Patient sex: F
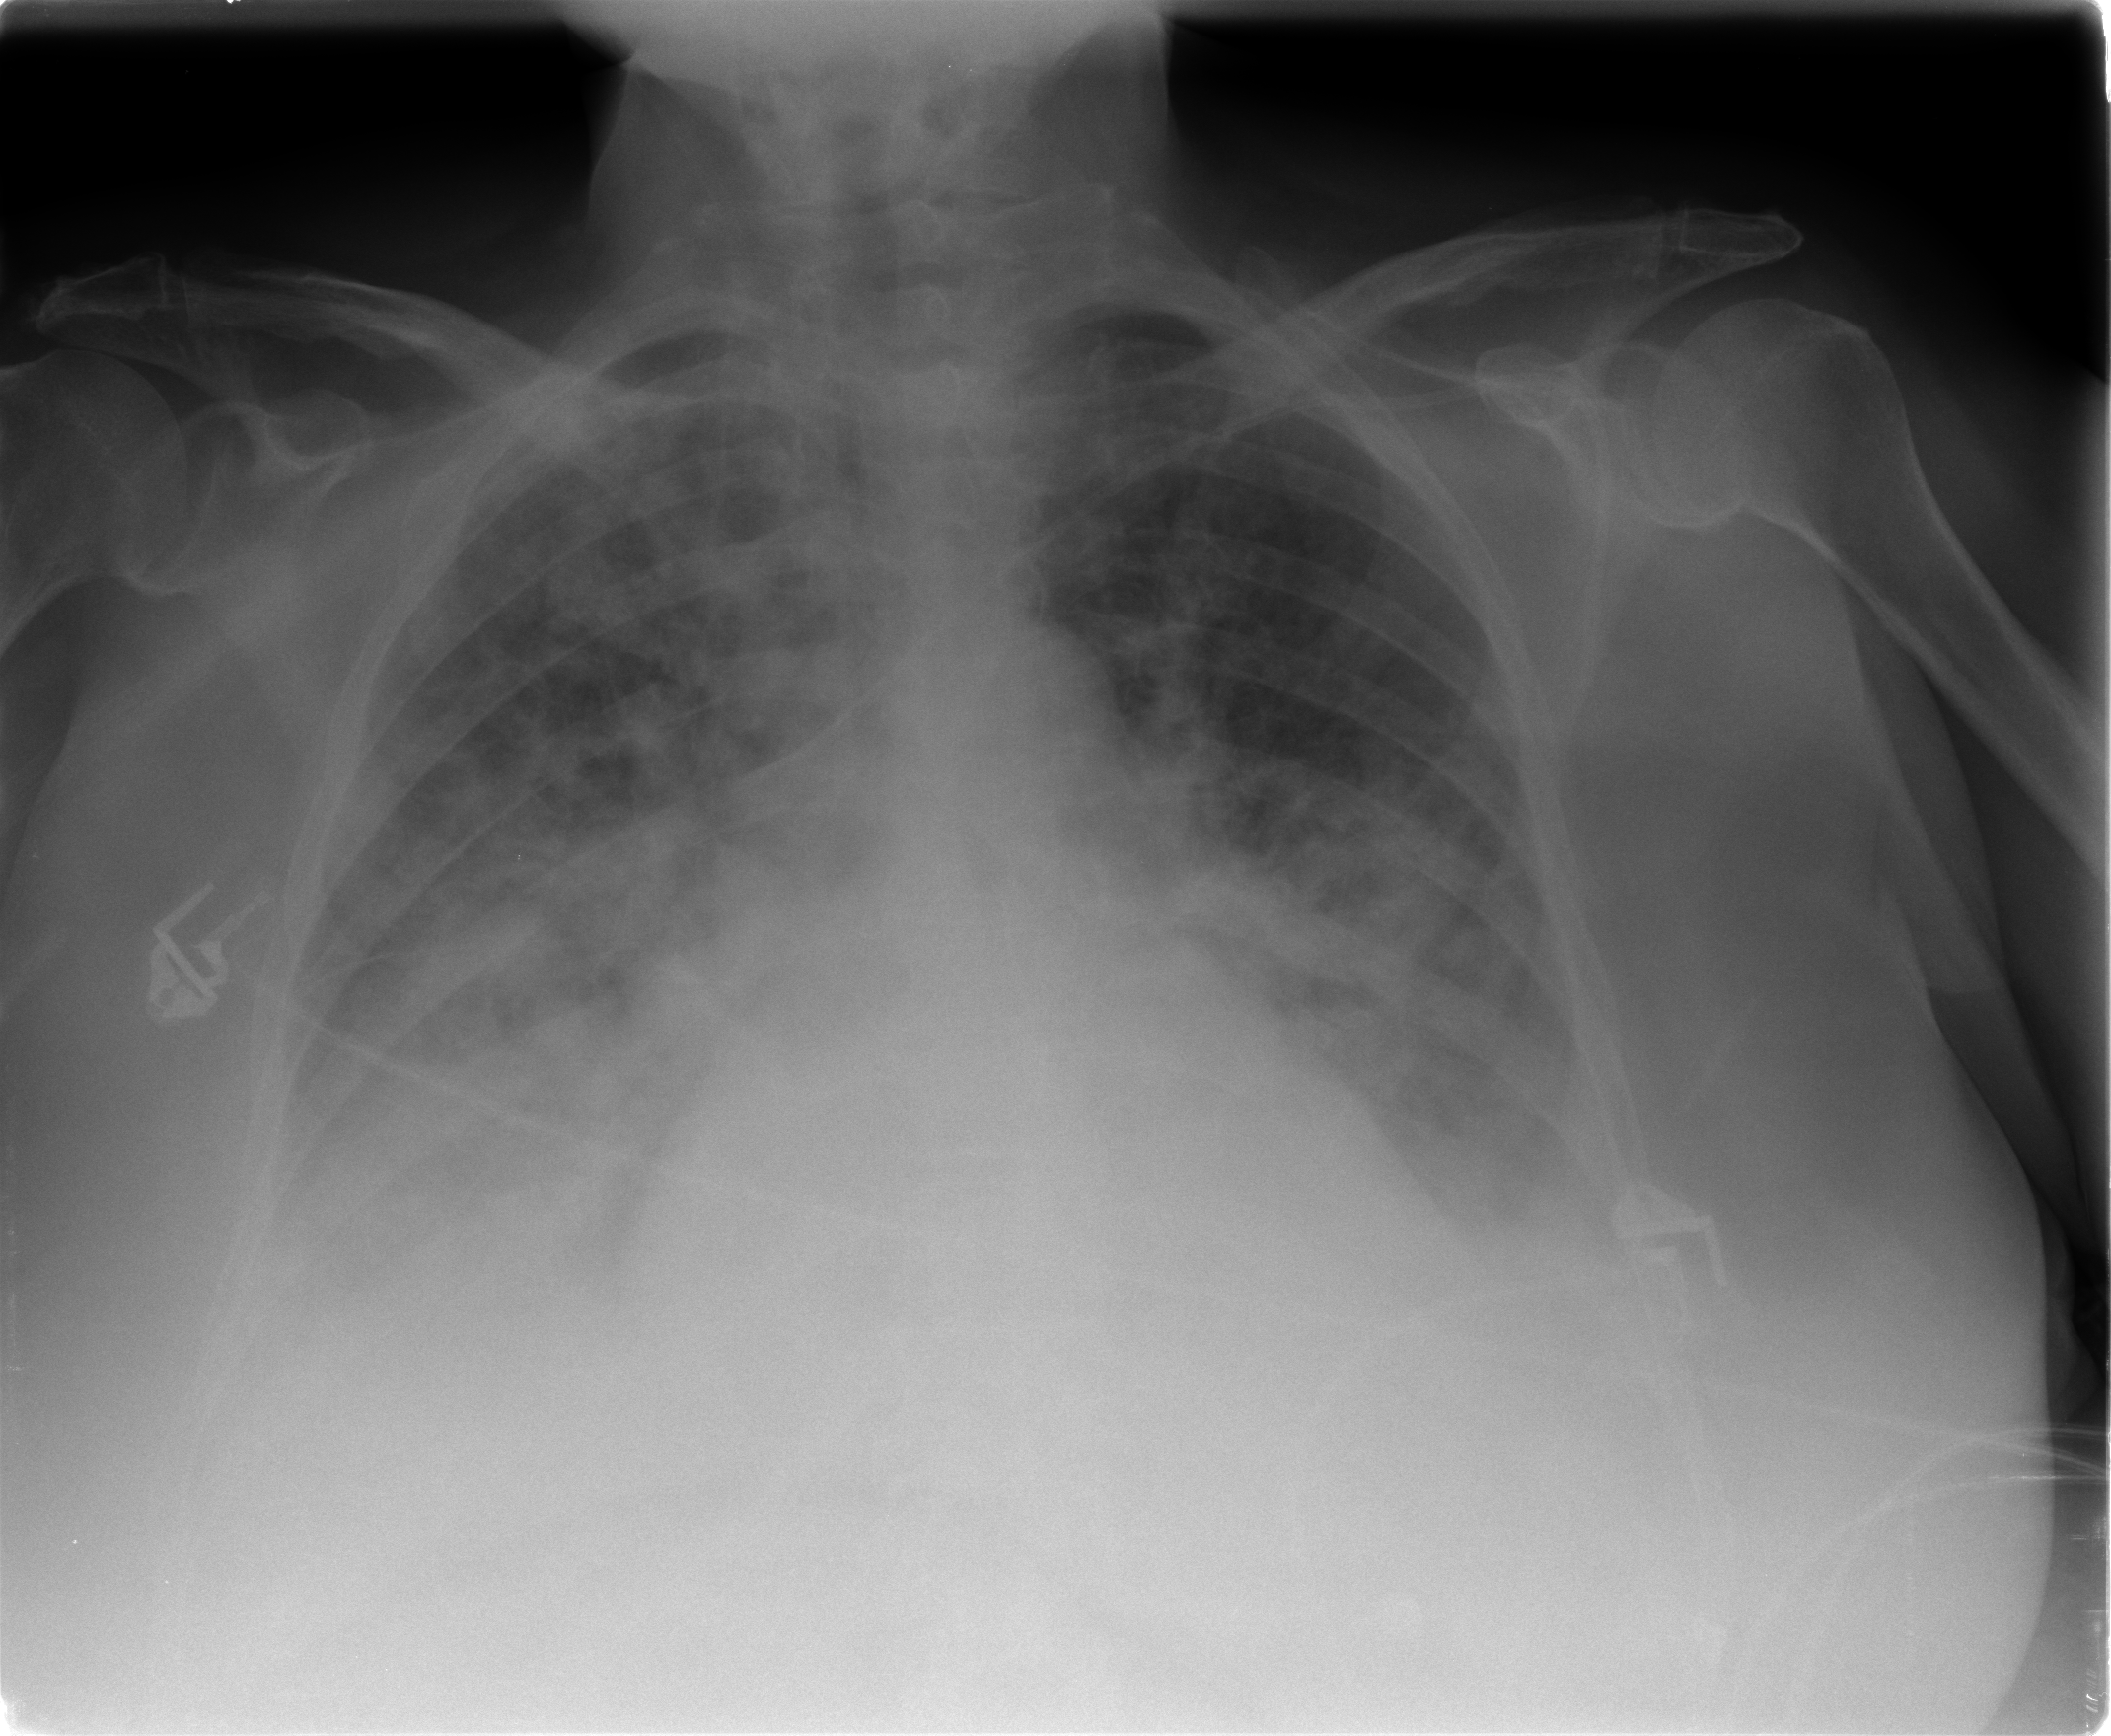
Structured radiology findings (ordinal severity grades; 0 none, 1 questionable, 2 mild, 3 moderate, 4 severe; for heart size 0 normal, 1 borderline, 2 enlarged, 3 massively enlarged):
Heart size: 1
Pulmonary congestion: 2
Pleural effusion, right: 3
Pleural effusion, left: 2
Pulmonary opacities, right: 3
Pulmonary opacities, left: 3
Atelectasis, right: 2
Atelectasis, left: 2